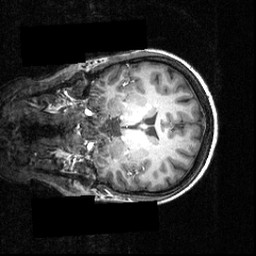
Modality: T1w
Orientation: coronal
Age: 21
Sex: female
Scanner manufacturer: siemens
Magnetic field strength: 3.951 T
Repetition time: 1.5 s
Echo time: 0.00335 s